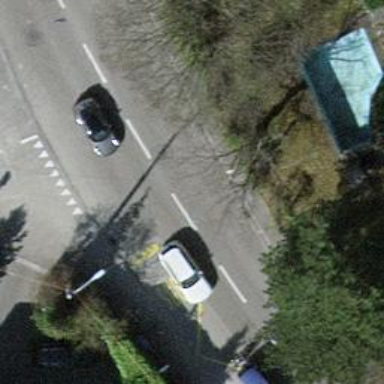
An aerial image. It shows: Footway with asphalt surface featuring zebra crossing.